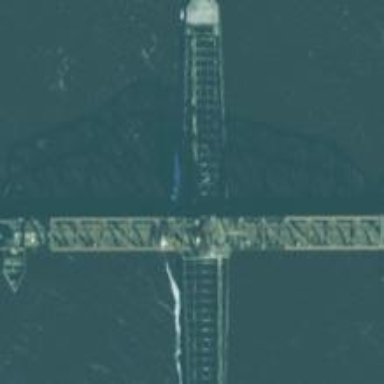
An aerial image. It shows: Swing bridge for railway crossing.